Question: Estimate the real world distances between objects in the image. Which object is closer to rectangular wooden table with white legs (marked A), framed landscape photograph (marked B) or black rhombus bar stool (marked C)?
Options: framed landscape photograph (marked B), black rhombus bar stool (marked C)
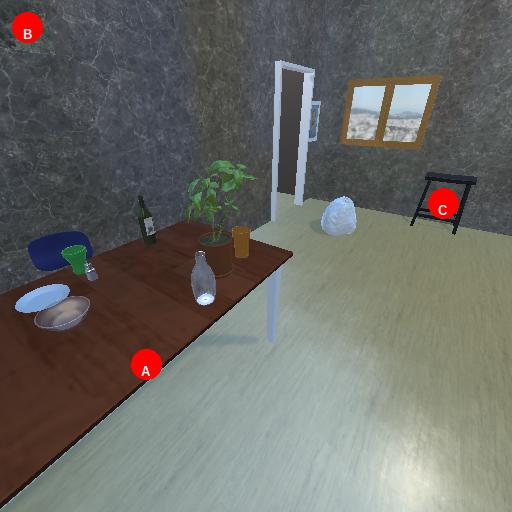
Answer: framed landscape photograph (marked B)